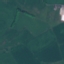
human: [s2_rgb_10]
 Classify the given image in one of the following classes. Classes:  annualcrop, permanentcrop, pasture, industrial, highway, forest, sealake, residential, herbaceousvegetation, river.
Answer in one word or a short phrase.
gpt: Pasture